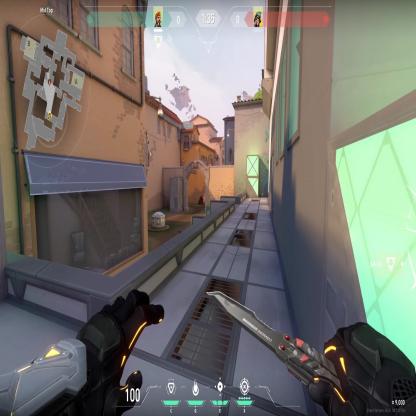
Label: enemy